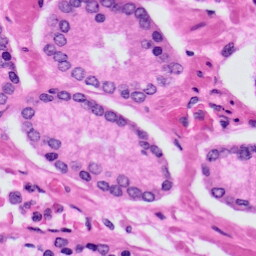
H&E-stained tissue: Prostate